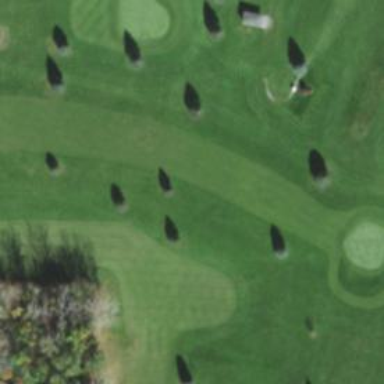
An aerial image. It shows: Golf hole.